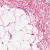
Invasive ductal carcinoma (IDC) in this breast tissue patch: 0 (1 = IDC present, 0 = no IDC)